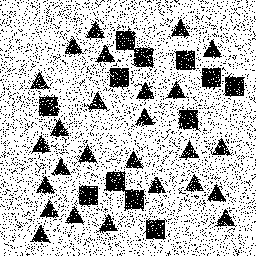
Squares: 12
Triangles: 26
Stars: 0
Total shapes: 38